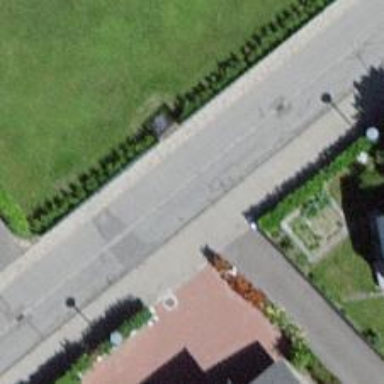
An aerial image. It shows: Residential road with asphalt surface and separate sidewalk.